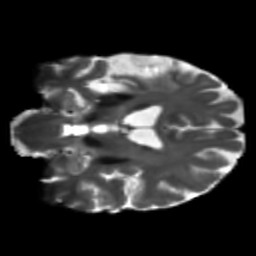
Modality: T2w
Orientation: coronal
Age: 66
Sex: male
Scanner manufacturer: siemens
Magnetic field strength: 3 T
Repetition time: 5.47 s
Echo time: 0.0854 s